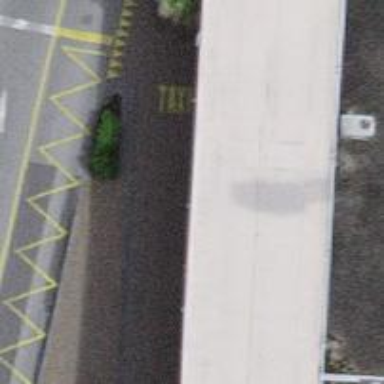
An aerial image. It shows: Platform with shelter for public transport.